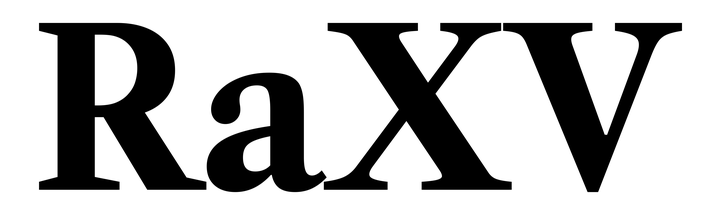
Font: LibreCaslonText_Bold